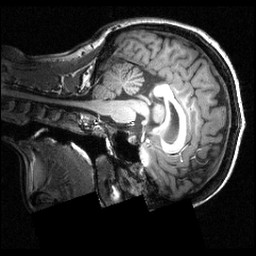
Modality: T1w
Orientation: sagittal
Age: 28
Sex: female
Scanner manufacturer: siemens
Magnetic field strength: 3.951 T
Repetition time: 1.5 s
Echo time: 0.00335 s